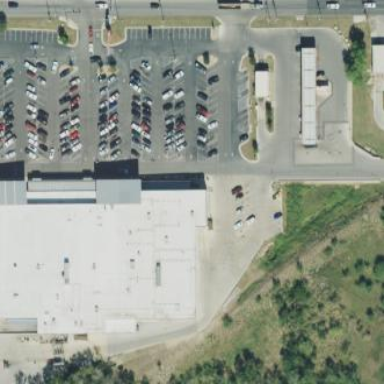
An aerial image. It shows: Supermarket building.